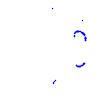
Particle: proton